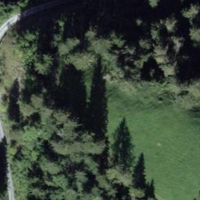
EUNIS habitat code: 43
Species observed at this site:
Pyrrhocorax graculus